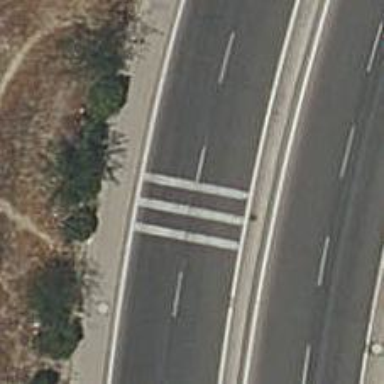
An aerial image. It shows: Rumble strip for traffic calming.